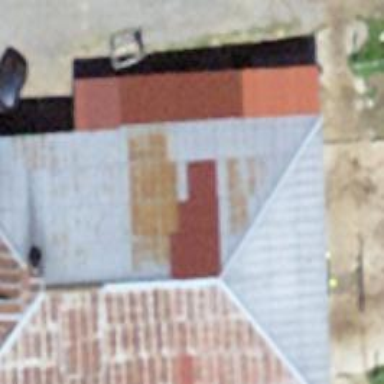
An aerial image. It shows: Restaurant.